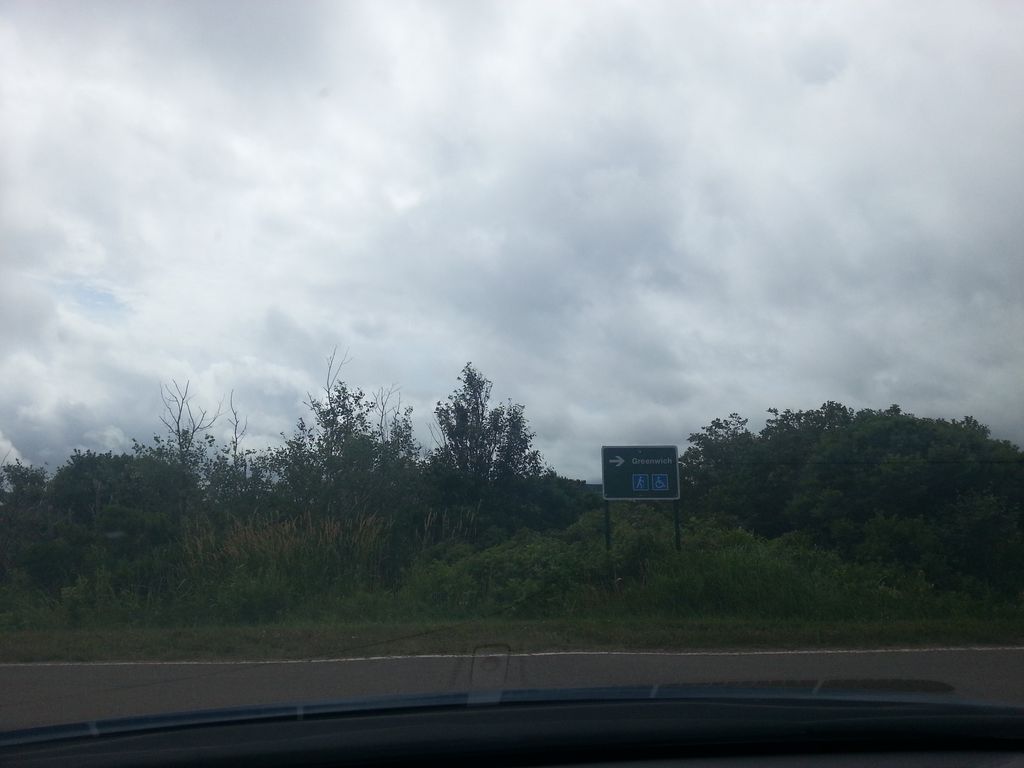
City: charlottetown